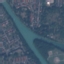
Land use / land cover: River